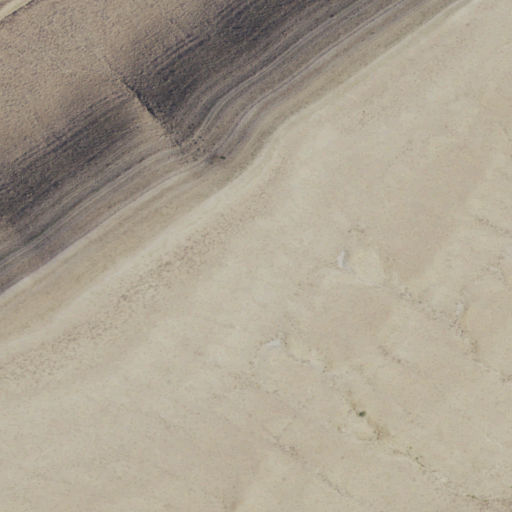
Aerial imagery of ridge(s) in Wyoming named Rattlesnake Ridge containing only shrub